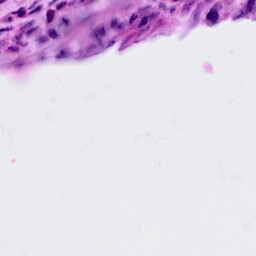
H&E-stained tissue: Cervix